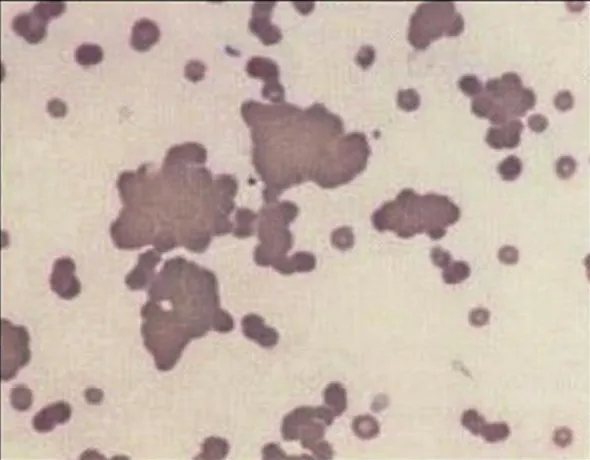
RBC polyagglutination. Peripheral smear displaying polyagglutination phenomenon.
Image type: pathology (giemsa)